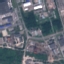
Land use / land cover class: Industrial